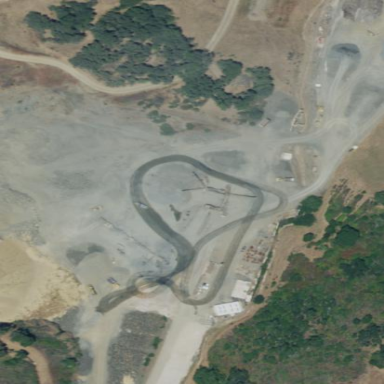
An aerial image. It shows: Quarry area.